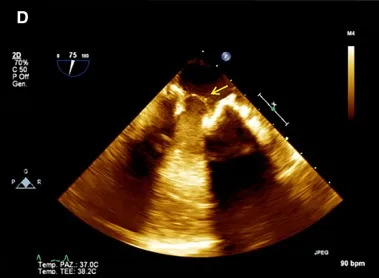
(C) postoperative 2D TEE showing no residual mass on the aortic prosthesis.
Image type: radiology (ultrasound)